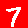
Digit: 7